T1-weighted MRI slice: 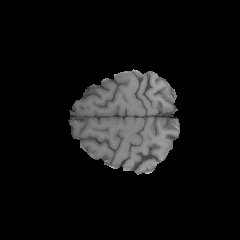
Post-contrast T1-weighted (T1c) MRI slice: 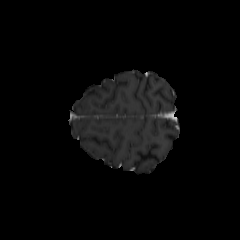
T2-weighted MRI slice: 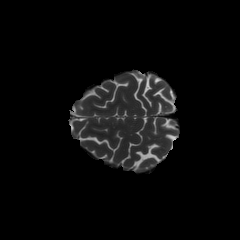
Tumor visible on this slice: no